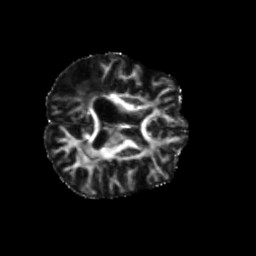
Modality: FA
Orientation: axial
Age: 68
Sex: female
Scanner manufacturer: siemens
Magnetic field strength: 3 T
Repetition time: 5.25 s
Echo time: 0.08 s